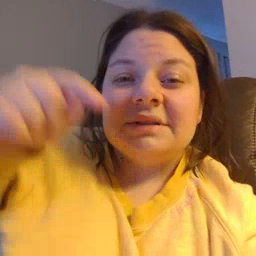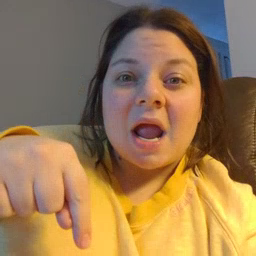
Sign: down